Field crop: tomato
Growth stage: 2
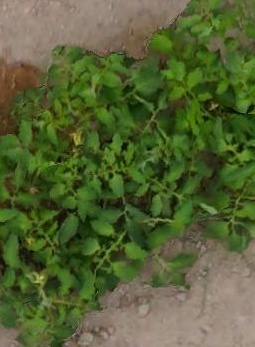
Species: tomato